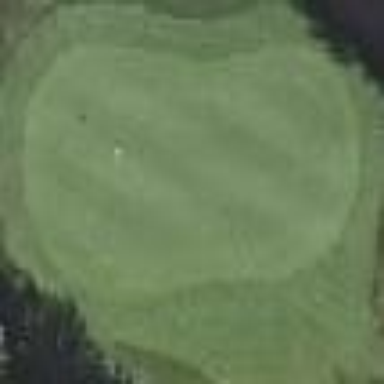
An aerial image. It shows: Golf green.